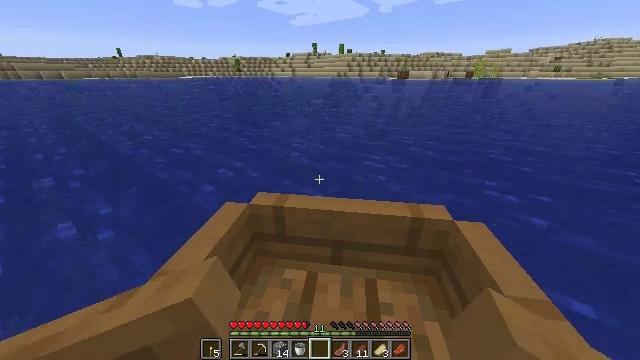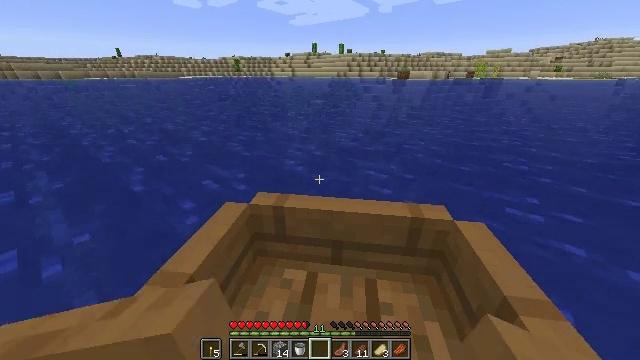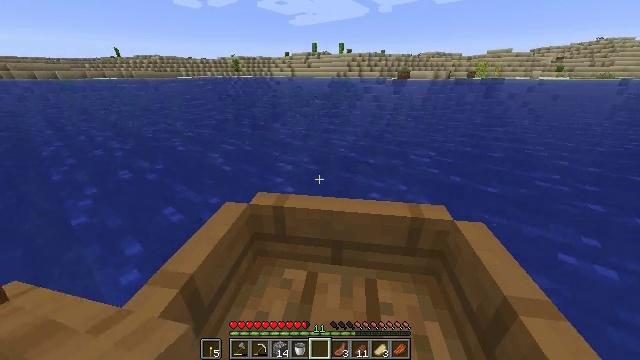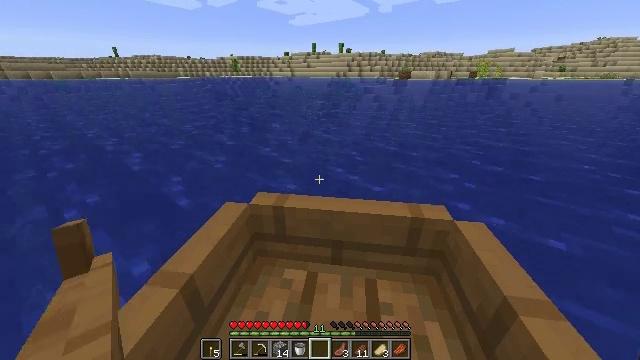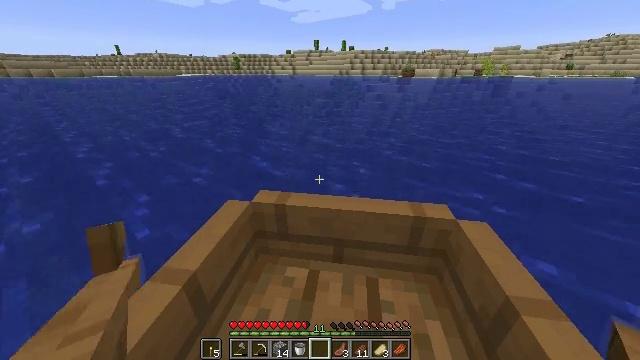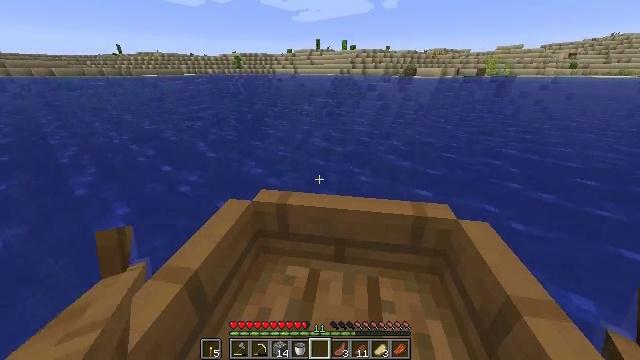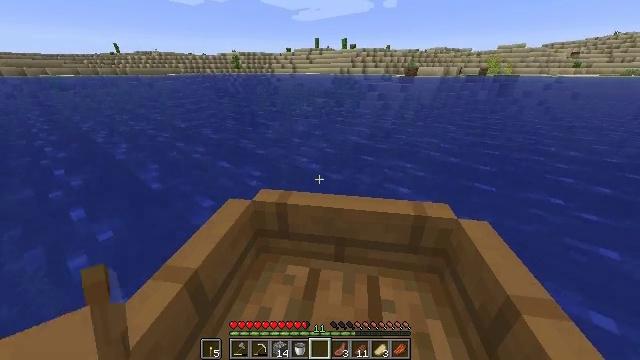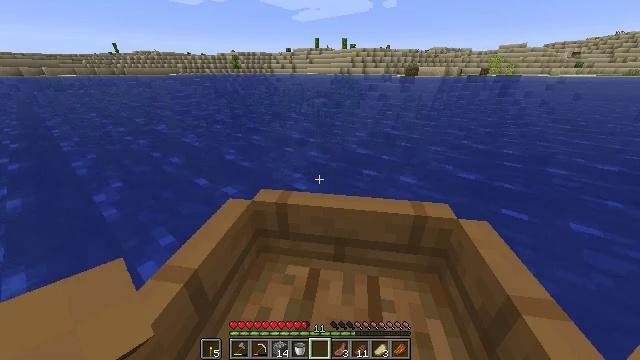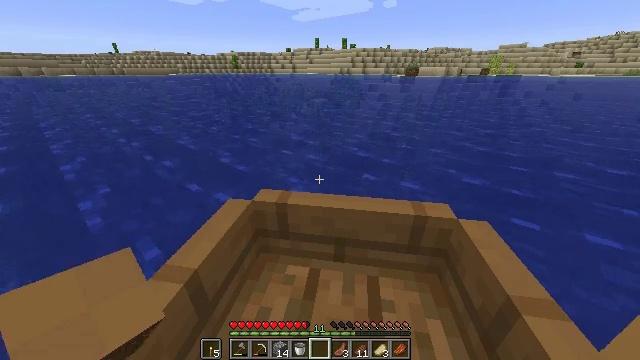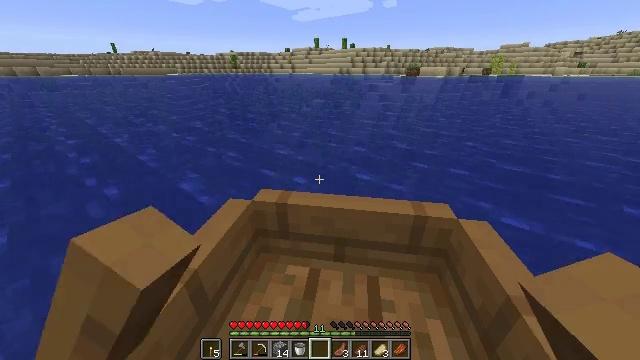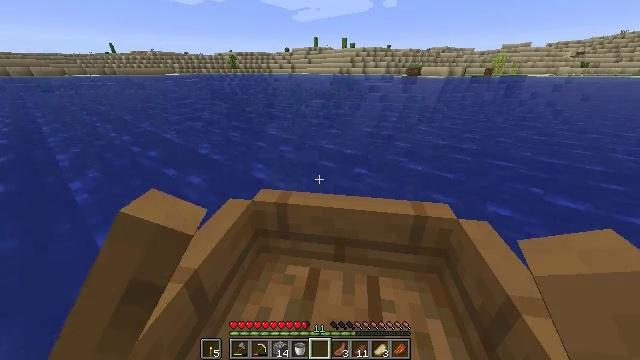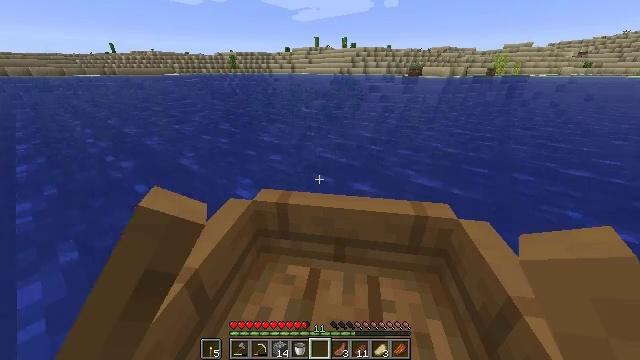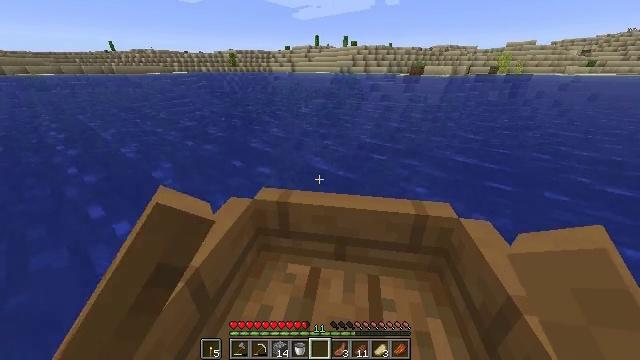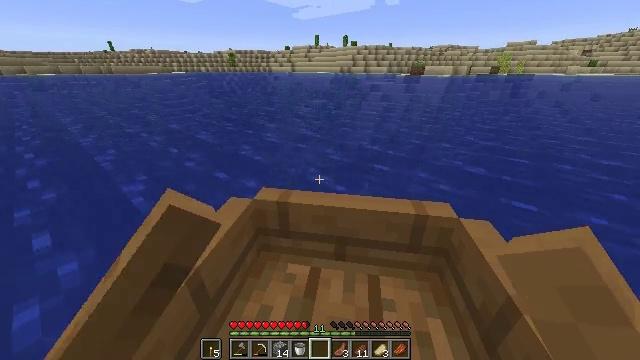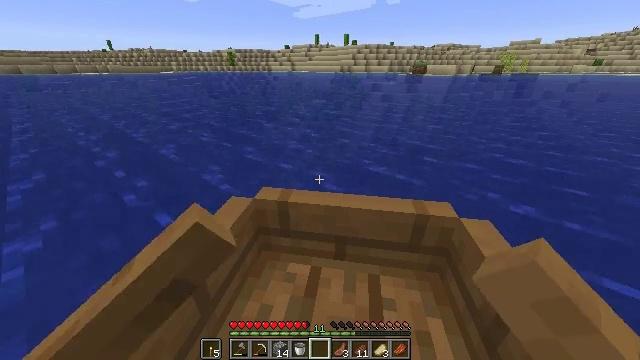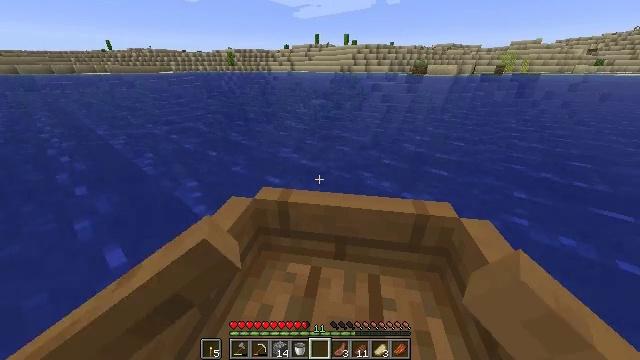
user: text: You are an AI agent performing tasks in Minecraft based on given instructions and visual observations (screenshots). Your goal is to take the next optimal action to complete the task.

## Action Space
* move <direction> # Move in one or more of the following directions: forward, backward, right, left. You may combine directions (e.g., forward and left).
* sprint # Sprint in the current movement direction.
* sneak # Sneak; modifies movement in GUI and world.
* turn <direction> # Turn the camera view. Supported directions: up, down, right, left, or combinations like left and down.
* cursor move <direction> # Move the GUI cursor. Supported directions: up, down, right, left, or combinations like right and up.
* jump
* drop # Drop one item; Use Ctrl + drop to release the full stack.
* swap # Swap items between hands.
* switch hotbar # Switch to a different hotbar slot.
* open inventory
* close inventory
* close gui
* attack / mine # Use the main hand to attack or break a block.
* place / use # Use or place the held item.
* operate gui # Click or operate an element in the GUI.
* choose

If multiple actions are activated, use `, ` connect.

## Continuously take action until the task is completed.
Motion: motion action
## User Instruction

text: Left click to mine the dead bush.
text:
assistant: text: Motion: move forward, sprint
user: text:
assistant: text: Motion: move forward, sprint
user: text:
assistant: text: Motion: move forward, sprint
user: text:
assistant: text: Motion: move forward, sprint
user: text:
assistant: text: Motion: move forward, sprint
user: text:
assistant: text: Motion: move forward, sprint
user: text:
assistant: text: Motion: move forward
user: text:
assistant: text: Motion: move forward
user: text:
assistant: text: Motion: move forward
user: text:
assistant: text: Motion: move forward
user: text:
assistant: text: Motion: move forward
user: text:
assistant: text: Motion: move forward
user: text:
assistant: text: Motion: move forward, sprint
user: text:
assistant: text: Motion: move forward, sprint
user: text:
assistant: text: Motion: move forward, sprint
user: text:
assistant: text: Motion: move forward, sprint
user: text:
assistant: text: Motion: move forward, sprint
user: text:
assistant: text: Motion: move forward, sprint
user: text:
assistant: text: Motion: move forward, sprint
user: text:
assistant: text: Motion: move forward, sprint
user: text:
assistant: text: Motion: move forward, sprint
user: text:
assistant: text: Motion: move forward
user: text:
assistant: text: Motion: move forward
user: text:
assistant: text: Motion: move forward
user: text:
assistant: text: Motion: move forward, sprint
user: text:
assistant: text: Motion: move forward, sprint
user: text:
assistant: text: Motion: move forward, sprint
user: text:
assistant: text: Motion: move forward, sprint
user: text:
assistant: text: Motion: move forward, sprint
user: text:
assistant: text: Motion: move forward, sprint